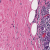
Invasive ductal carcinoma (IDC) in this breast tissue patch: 0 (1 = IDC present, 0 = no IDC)